Question: I would like the score to be exponentially higher based on how close the value is to x as illustrated in the graph below (and my apologies for the bad quality)

I know the math form 'y = x^2 + ax + b' (well not exactly) however I can't get it to work in such a manner that y (the score) is higher based on close you are to x.
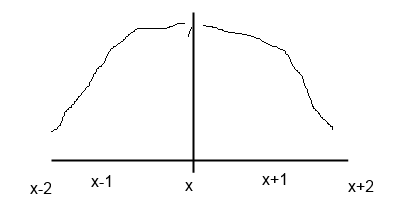
Answer: If you want your function to be higher when it is closer to zero, then you should have negative coefficient in front of x^2
'''
y = -1 * x^2 + ...
'''
Take a look at this example at Wolfram-Alpha: <URL>